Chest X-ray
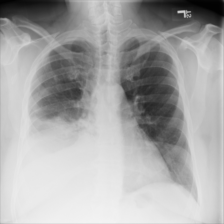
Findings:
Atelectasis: positive
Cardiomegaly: negative
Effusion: positive
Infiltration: negative
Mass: negative
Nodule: negative
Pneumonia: negative
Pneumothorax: negative
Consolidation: negative
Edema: negative
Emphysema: negative
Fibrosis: negative
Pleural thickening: negative
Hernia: negative